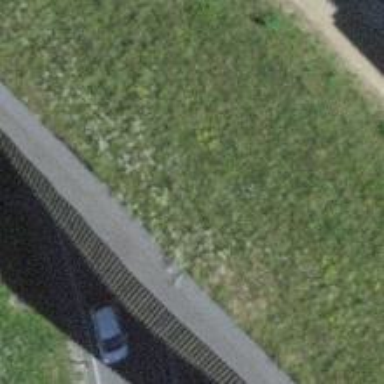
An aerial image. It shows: Asphalt tunnel on trunk link highway.